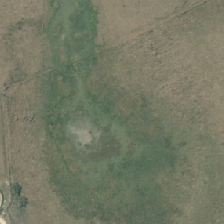
Land cover: lake_pond